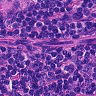
Metastatic tissue present: no